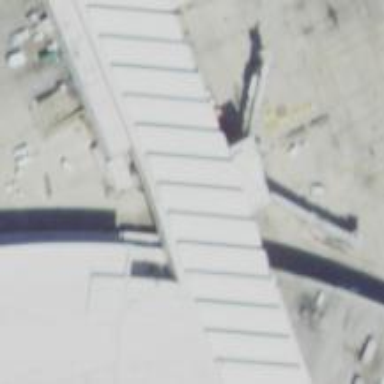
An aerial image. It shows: Airport gate.